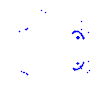
Particle: proton